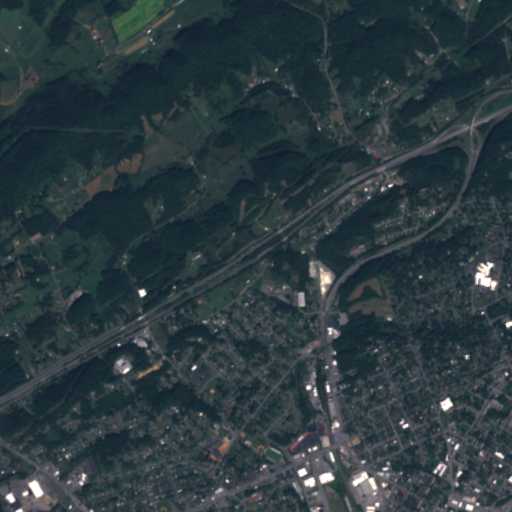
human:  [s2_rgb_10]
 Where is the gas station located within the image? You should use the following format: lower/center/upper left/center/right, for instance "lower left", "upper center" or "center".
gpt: The gas station is located in the lower right of the image.
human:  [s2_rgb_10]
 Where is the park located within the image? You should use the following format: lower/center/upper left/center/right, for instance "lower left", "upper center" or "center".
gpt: The park is located in the lower center of the image.
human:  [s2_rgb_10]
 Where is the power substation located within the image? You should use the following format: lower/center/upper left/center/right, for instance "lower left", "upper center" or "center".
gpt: The power substation is located in the upper right of the image.
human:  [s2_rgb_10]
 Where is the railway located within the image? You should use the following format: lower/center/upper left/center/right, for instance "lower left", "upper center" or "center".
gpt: The railway is located in the lower right of the image.
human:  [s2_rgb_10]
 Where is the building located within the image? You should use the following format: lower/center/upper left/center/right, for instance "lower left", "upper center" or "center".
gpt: The building is located in the lower of the image.
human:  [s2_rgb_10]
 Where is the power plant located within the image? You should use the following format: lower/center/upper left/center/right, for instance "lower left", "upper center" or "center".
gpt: There is no power plant in the image.